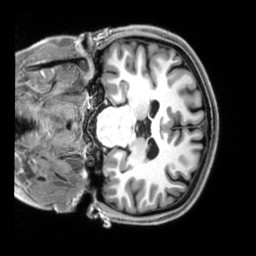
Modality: T1w
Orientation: coronal
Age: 21
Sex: female
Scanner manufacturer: siemens
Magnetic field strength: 3 T
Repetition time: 2.8 s
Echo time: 0.00212 s